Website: bh-photo
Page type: receipt
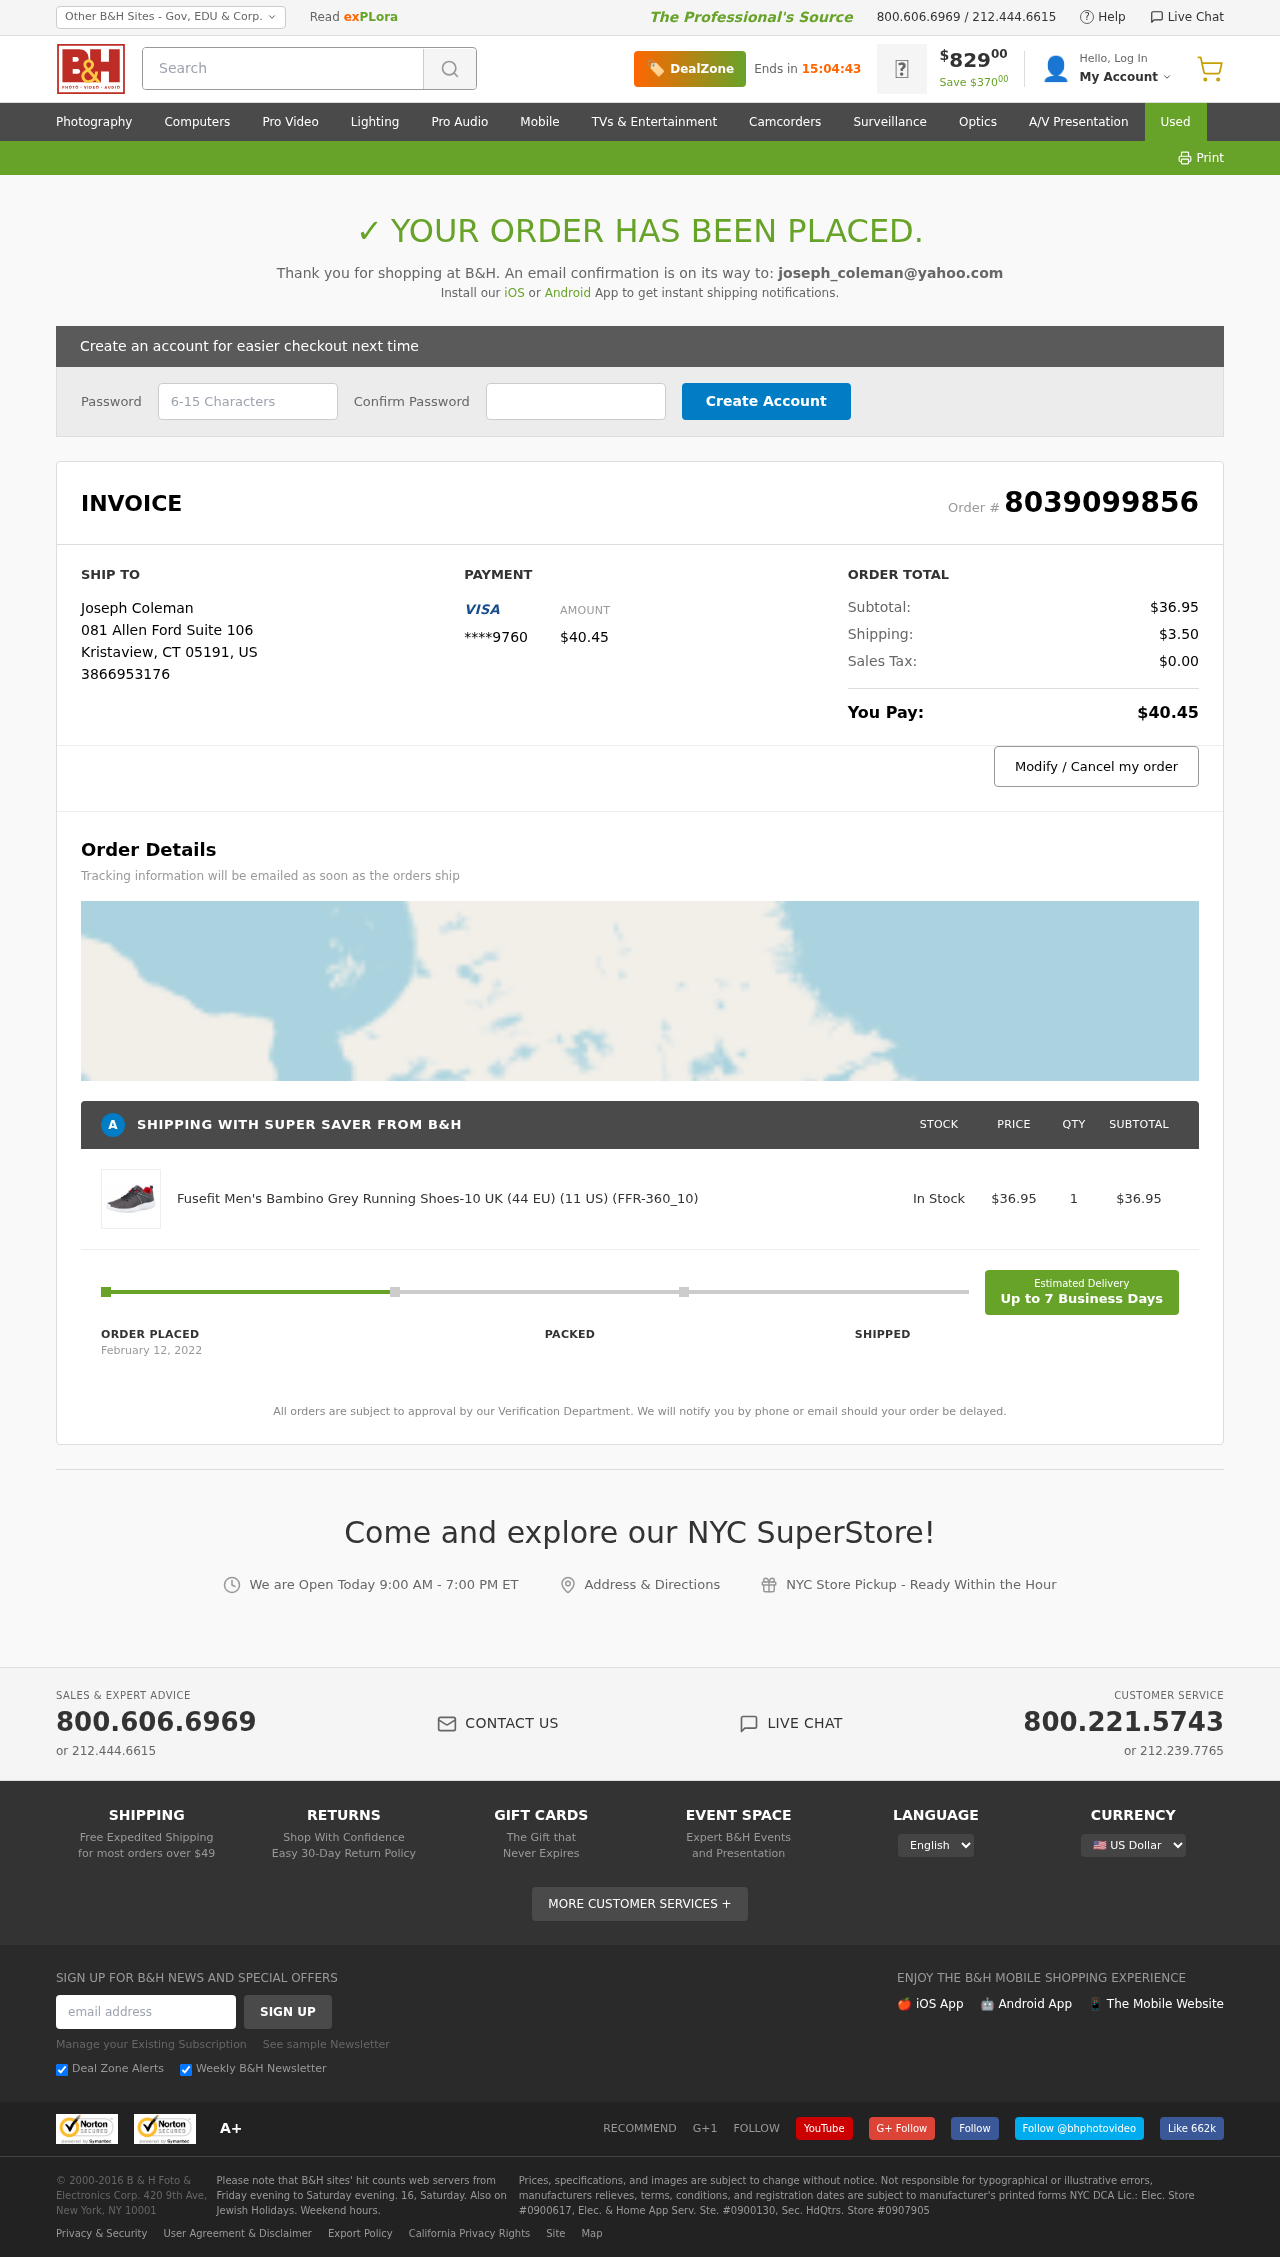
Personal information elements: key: PII_CARD_LAST4
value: ****9760
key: PII_CITY
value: Kristaview
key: PII_COUNTRY_CODE
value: US
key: PII_EMAIL
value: joseph_coleman@yahoo.com
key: PII_FULLNAME
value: Joseph Coleman
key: PII_PHONE
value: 3866953176
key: PII_POSTCODE
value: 05191
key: PII_STATE_ABBR
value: CT
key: PII_STREET
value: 081 Allen Ford Suite 106
Product elements: key: PRODUCT1_NAME
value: Fusefit Men's Bambino Grey Running Shoes-10 UK (44 EU) (11 US) (FFR-360_10)
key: PRODUCT1_PRICE
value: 36.95
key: PRODUCT1_QUANTITY
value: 1
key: PRODUCT1_SUBTOTAL
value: $36.95
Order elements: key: ORDER_ID
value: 8039099856
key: ORDER_TOTAL
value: $40.45
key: ORDER_SUBTOTAL
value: $36.95
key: ORDER_SHIPPING_COST
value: $3.50
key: ORDER_TAX
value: $0.00
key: ORDER_DATE
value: February 12, 2022
Search elements: key: HEADER_SEARCH
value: Search